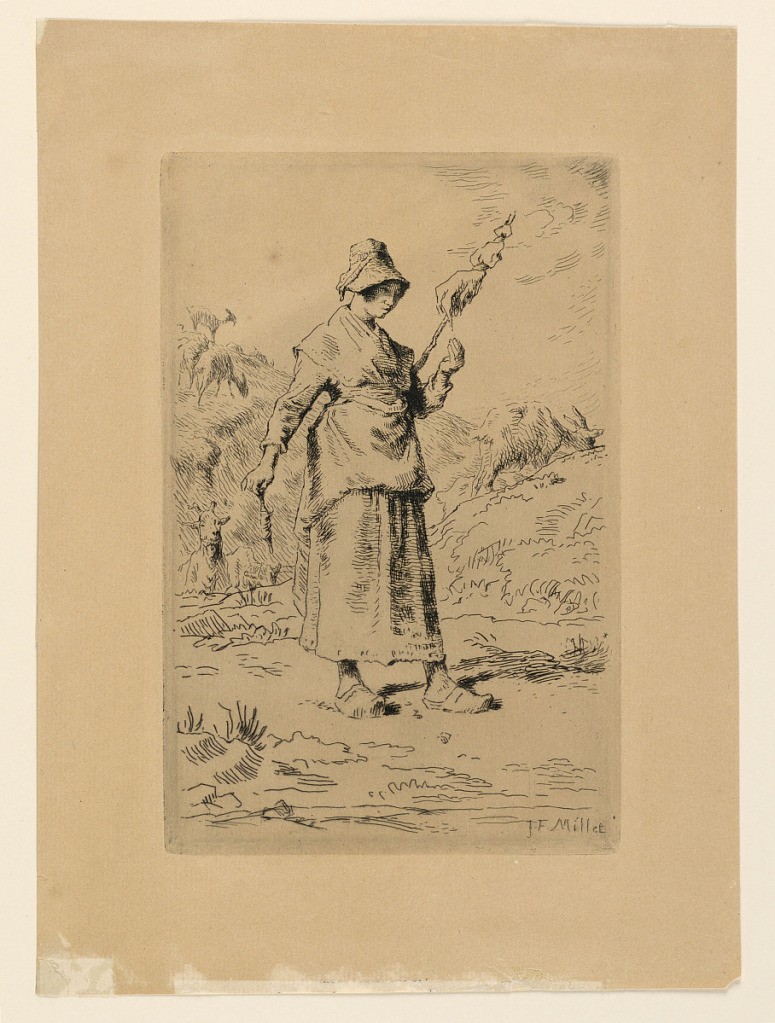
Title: La Fileuse
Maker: Jean-Francois Millet, French, 1814 – 1916
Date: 1869
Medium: Etching on paper
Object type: Print
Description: A peasant woman stands in a landscape spinning. Behind her are two goats. Inscribed, lower right: "G.F. Millet."